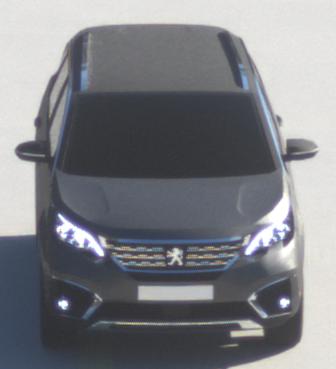
Make: Peugeot
Model: 5008 1.2 PureTech 130 Active
Detailed model: 5008 (II) (03/17 - 09/20)
Model produced from: 2017/03
Model produced until: 2018/07
Doors: 5
Color: gray
Road condition: dry road
Daytime: morning or afternoon
Contrast: high contrast